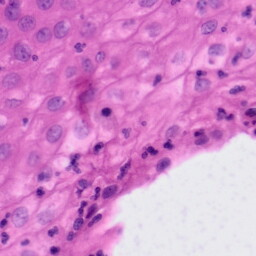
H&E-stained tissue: Tonsil